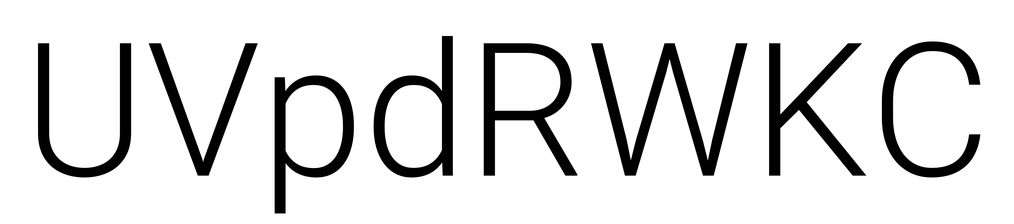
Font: Roboto_Light